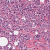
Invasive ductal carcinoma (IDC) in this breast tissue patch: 1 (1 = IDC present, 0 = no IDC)